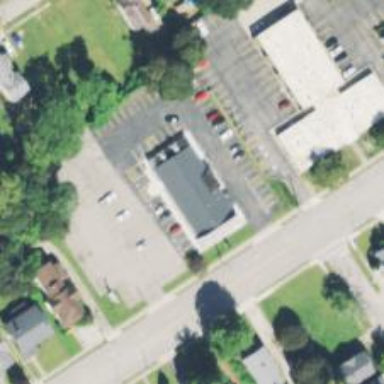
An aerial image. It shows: Healthcare clinic.